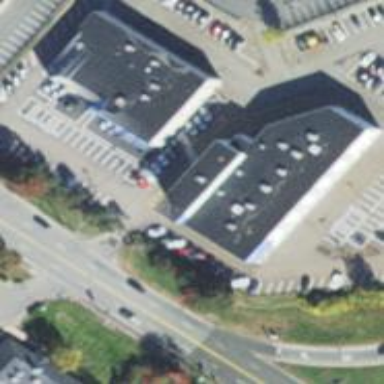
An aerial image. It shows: Building used as car repair shop.